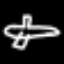
Label: airplane